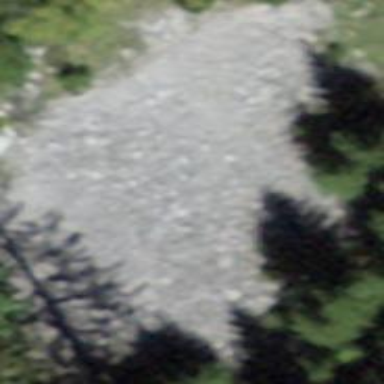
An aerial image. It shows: Natural scree.